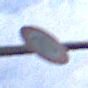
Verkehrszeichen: Geschwindigkeit70
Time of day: MorningAfternoon
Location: Outdoor (Nature)
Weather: PartlyCloudy
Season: NotSpecified
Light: Natural